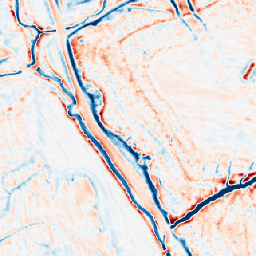
Category: edge_preserving
Decomposition family: bilateral
Decomposition parameters: d: 15
sigma_color: 50
sigma_space: 100
Upsampling method: area
Upsampling parameters: scale: 4
Upsampling scale: 4